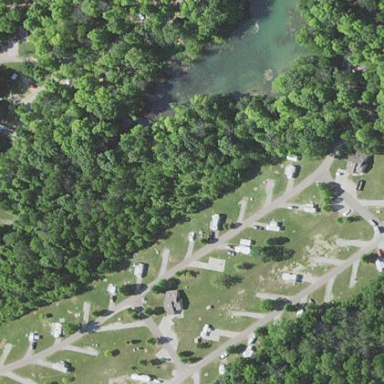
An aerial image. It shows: Campsite for tourism.